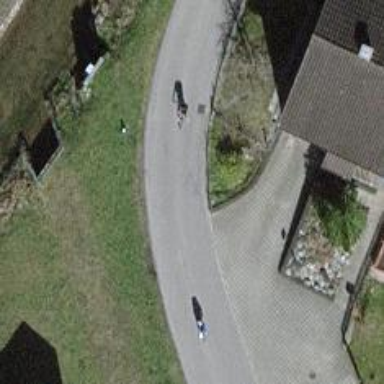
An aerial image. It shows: Paved residential road.